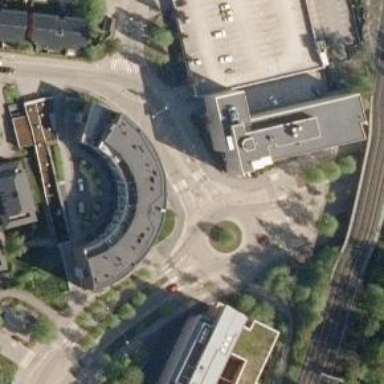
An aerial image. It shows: Secondary road with asphalt surface leading to roundabout.